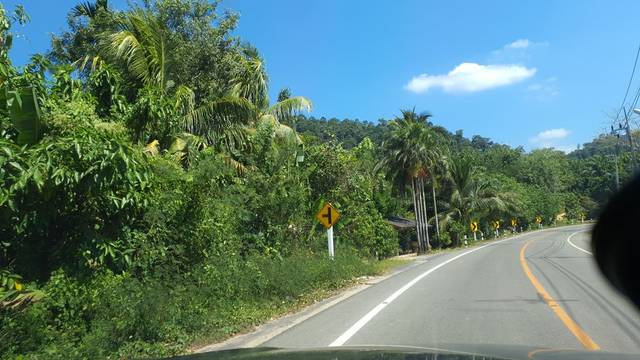
Region: Thailand
Coordinates: 7.928, 99.24